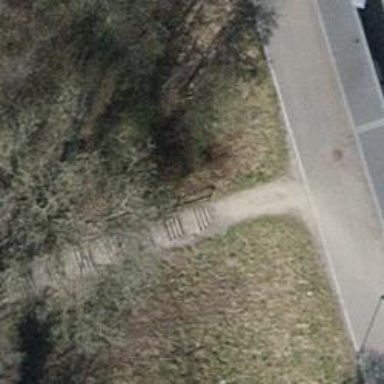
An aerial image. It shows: Compacted path.